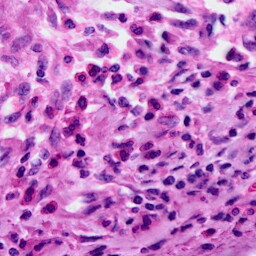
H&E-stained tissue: Cervix